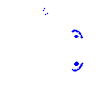
Particle: electron